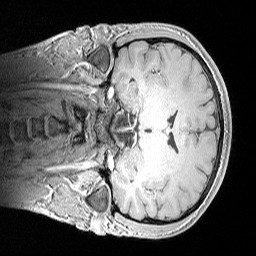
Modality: MP2RAGE
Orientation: coronal
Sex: male
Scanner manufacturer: siemens
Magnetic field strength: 3 T
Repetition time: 5 s
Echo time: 0.00292 s